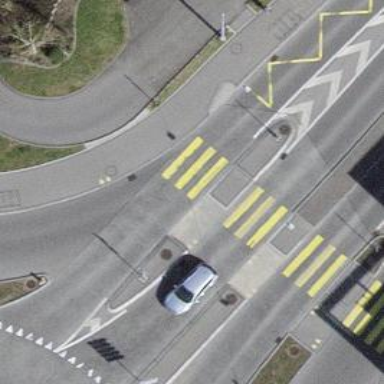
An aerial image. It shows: Uncontrolled zebra crossing on the road.